Question: I'm creating a game, I have a grid and a ball, and I want that the ball follow the position of the grid, please see the image.
How can I do it ?

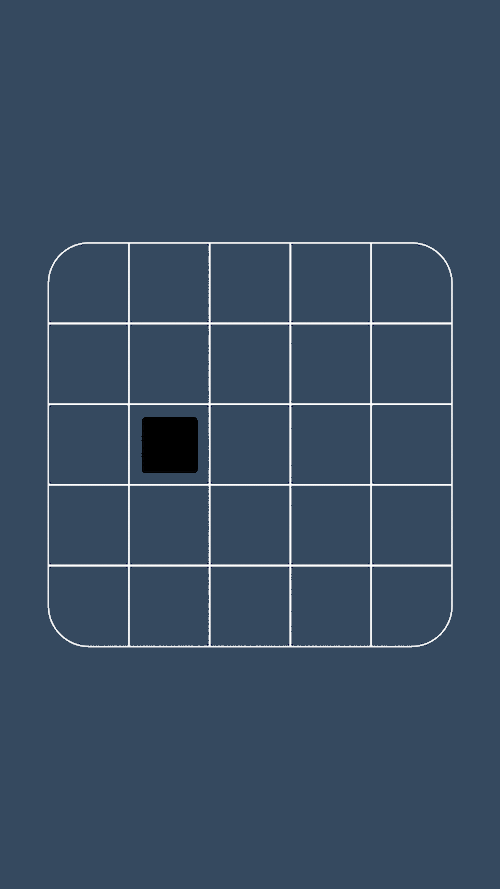
Answer: You should add the ball as a child node of the grid. For example:
'''
grid.addChild(ball)
'''
For more information see in the documentation: <URL>